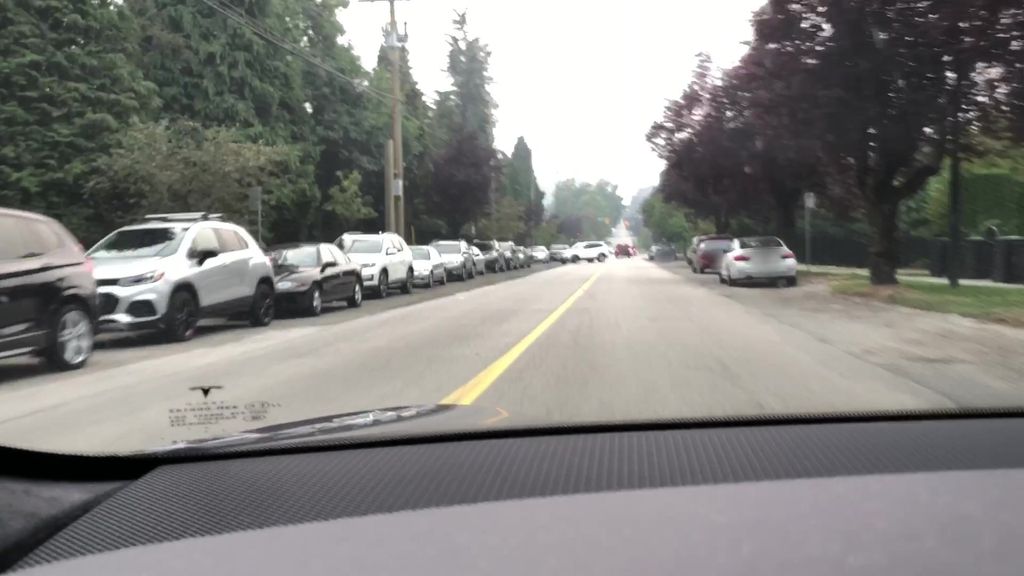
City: vancouver